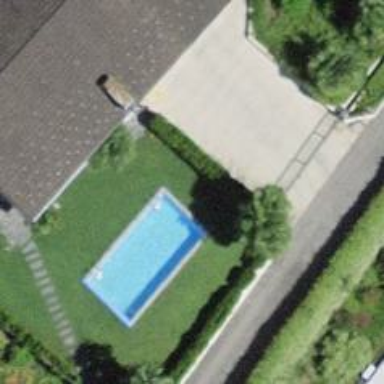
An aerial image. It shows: Swimming pool located in leisure land.